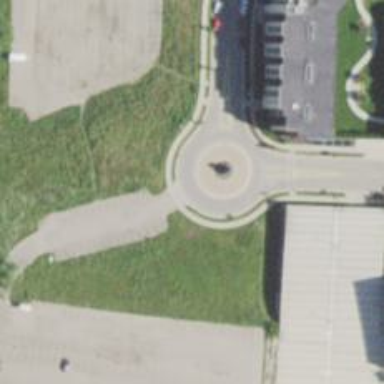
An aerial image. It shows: Roundabout on residential road.